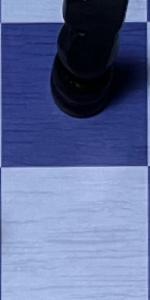
Label: Empty